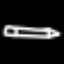
Label: pencil